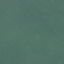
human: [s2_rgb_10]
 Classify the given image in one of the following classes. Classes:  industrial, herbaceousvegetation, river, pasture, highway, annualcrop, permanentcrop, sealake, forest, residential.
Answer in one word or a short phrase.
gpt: SeaLake